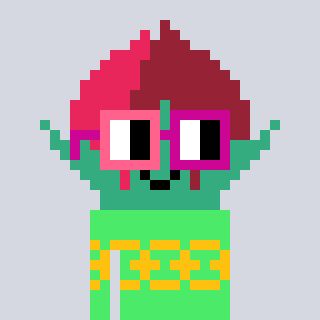
a pixel art character with square pink and red glasses, a rosebud-shaped head and a teal-colored body on a cool background